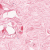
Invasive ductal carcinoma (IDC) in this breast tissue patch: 0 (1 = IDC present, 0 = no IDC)